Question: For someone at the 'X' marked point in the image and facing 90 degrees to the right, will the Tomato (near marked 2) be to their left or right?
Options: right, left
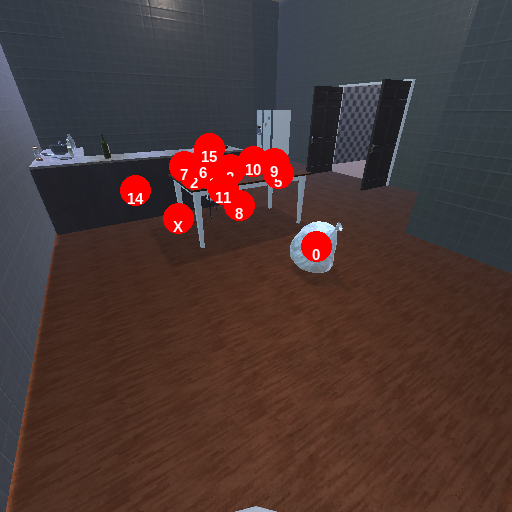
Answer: right